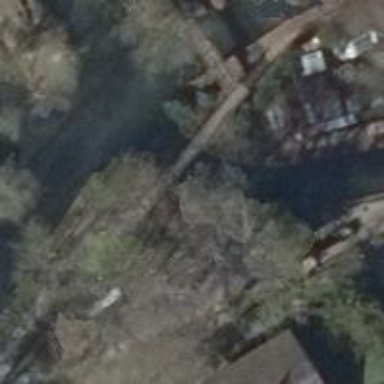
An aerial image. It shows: Path leading to bridge.